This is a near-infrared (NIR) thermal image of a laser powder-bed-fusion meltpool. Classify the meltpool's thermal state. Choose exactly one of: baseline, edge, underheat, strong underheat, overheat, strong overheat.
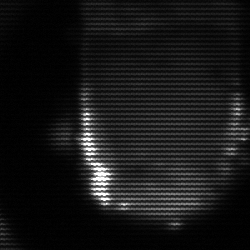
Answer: baseline